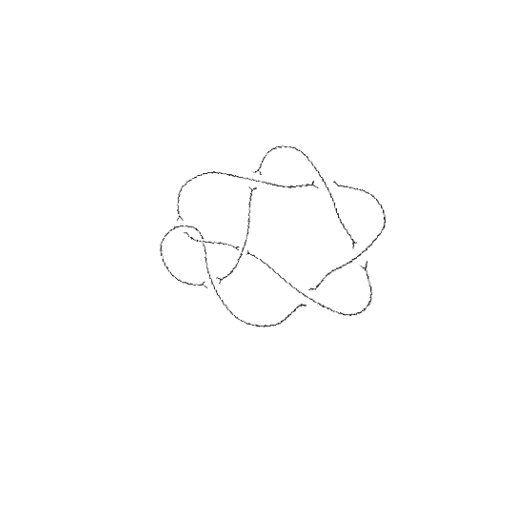
Crossing number: 8